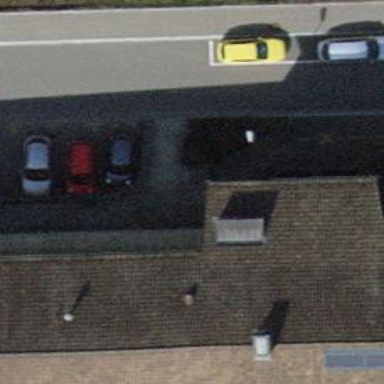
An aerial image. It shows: Bicycle parking area.